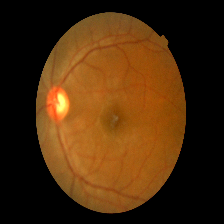
Diabetic retinopathy grade: Mild